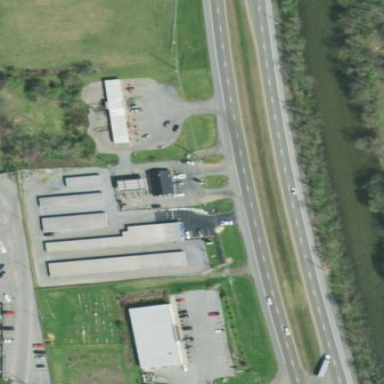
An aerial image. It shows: Storage rental shop.